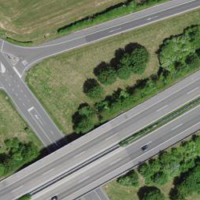
EUNIS habitat code: 57
Species observed at this site:
Bombycilla garrulus